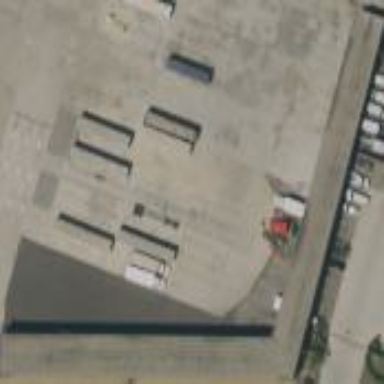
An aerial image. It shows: Warehouse building.